Interaction volume radius: 5 \u00c5
Interaction volume height: 10 \u00c5
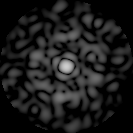
Disorder parameter: 0.8638